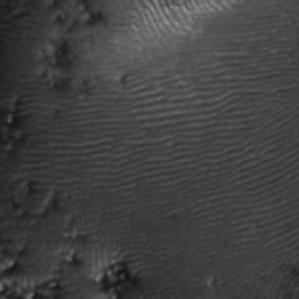
Label: frost